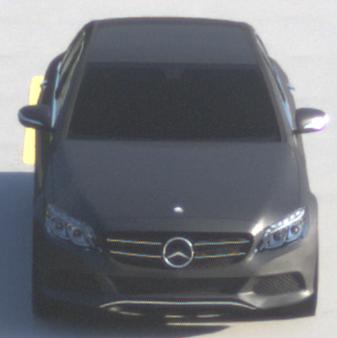
Make: Mercedes-Benz
Model: C 160
Detailed model: C-Class (205) Limousine
Model produced from: 2015/04
Model produced until: 2018/04
Doors: 4
Color: gray
Road condition: dry road
Daytime: sunrise or sunset
Contrast: medium contrast